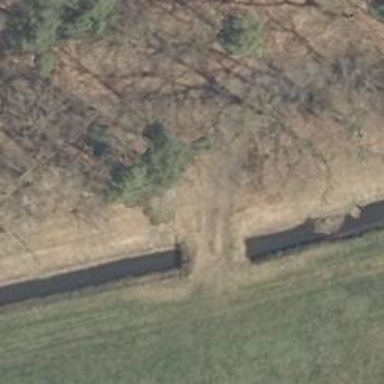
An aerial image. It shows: Culvert tunnel.